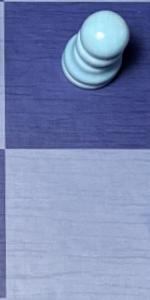
Label: Empty